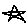
Label: star